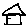
Label: house